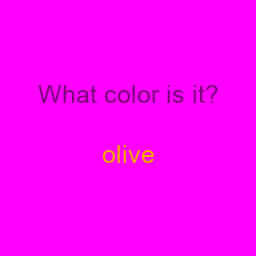
Color: orange
Color name shown: olive
Background color: magenta
Question text color: purple